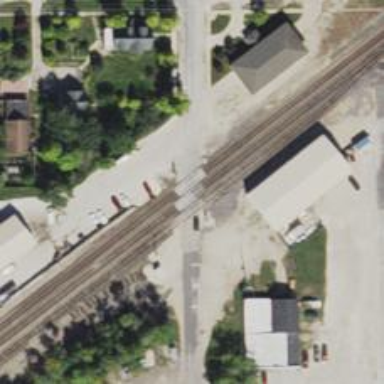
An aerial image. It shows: Level crossing along the railway.